点$M(x_1, y_1)$在函数$y=e^x$的图象上，当$x_1\in[0,1]$，则$\dfrac{y_1+1}{x_1-1}$的取值范围为\underline{~~~~~~~~}.
【解答】
\noindent \textbf{【答案】} $(-\infty,-2]$
\noindent \textbf{【分析】} 把$\dfrac{y_1+1}{x_1-1}$转化为$M(x_1,y_1)$与点$A(1,-1)$所成直线的斜率，作出函数$y=e^x$在$x\in[0,1)$部分图象上的动点，结合斜率公式，即可求解.
\noindent \textbf{【详解】} 由$\dfrac{y_1+1}{x_1-1}$表示$M(x_1,y_1)$与点$A(1,-1)$所成直线的斜率$k$，
\noindent 又由$M(x_1,y_1)$是$y=e^x$在$x\in[0,1)$部分图象上的动点，
\noindent 如图所示：可得$C(0,1),B(1,e)$，则$k_{AC}=-2$，
\noindent 所以$k\leq -2$，即$k$的取值范围为$(-\infty,-2]$.
\noindent 故答案为：$(-\infty,-2]$.

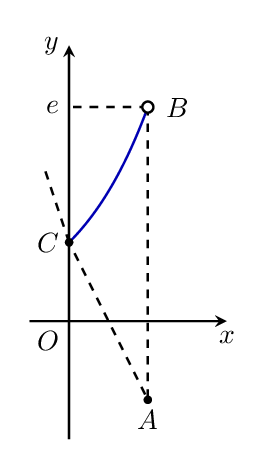